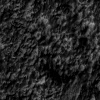
Atmospheric dust classification: not_dusty